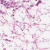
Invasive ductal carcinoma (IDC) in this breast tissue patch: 0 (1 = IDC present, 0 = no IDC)